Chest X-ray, PA view. Patient: 47 years old, sex F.
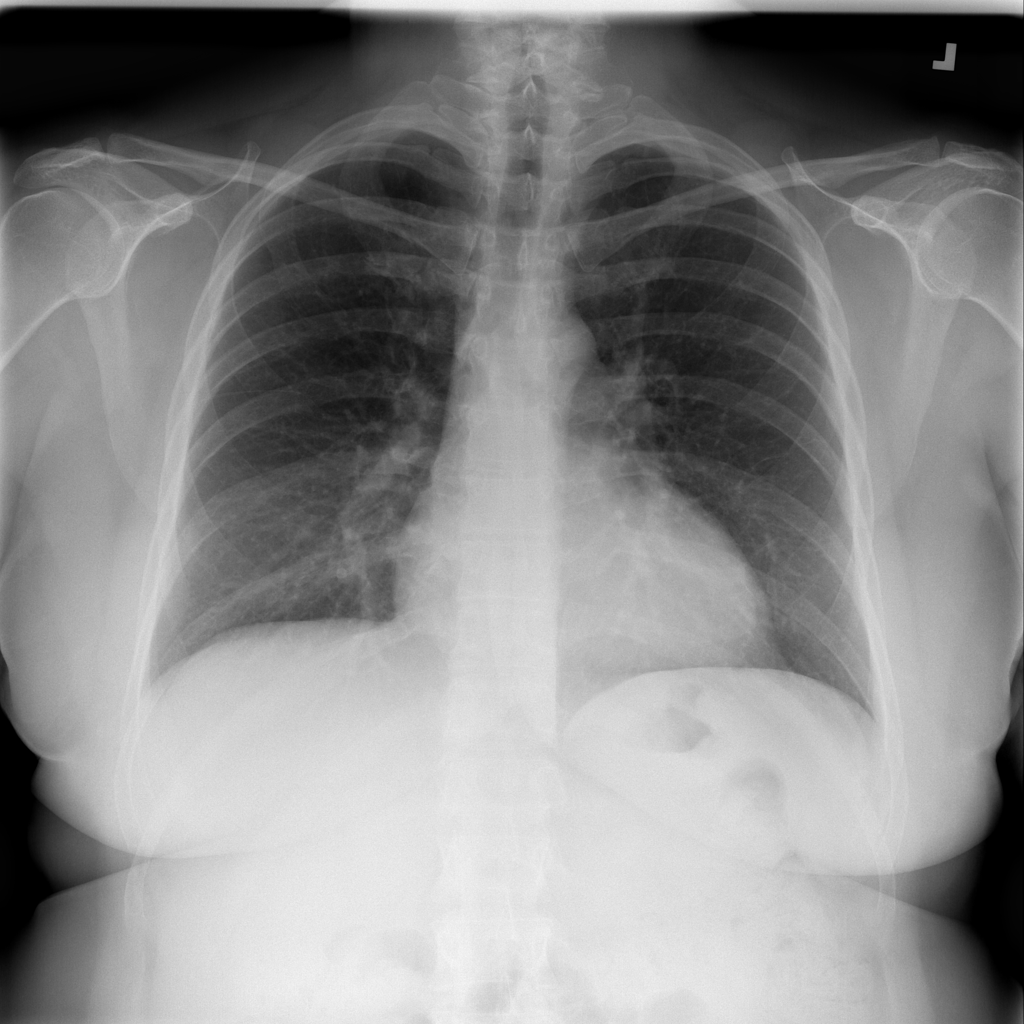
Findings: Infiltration